Question: I was using SVN last where two developers can work on same file . Suppose A developer edit the A.java on 31 line and Suppose B developer edit the A.java on 35 line.
In case of SVN first A developer commit the code then if B second developer take update then that SVN code merge on local sytem of second B developer then can commit.
But this git does not allow. When two developers edited same file and one commited the source and other also edited same file it does not merge the code it gives below error.
Any solution to this problem ?
Thanks in advance.

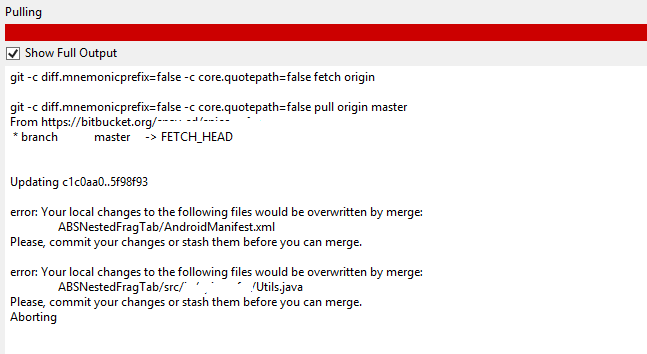
Answer: You should commit your local changes, and then merge with the other user's changes - if you do a 'pull' command, the merge will happen automatically, otherwise you have to 'fetch' the remote branch and then 'merge' to your local branch.
If you worked on different lines, the merge will succeed automatically. Otherwise, you might have to resolve conflicts manually.